Question: As Administrator I created two companies called MLC & BLC.
I Created two users also called Chris & Tom.
I need to tag Chris to MLC company & Tom to BLC.but when i tried in OpenERP 7 Its gives below error.please advice me to sort this issue.
'''
ValidateError
Error occurred while validating the field(s) company_id,company_ids: The chosen company is not in the allowed companies for this user
'''
@ Priyesh
Still unable to find Allowed Companies

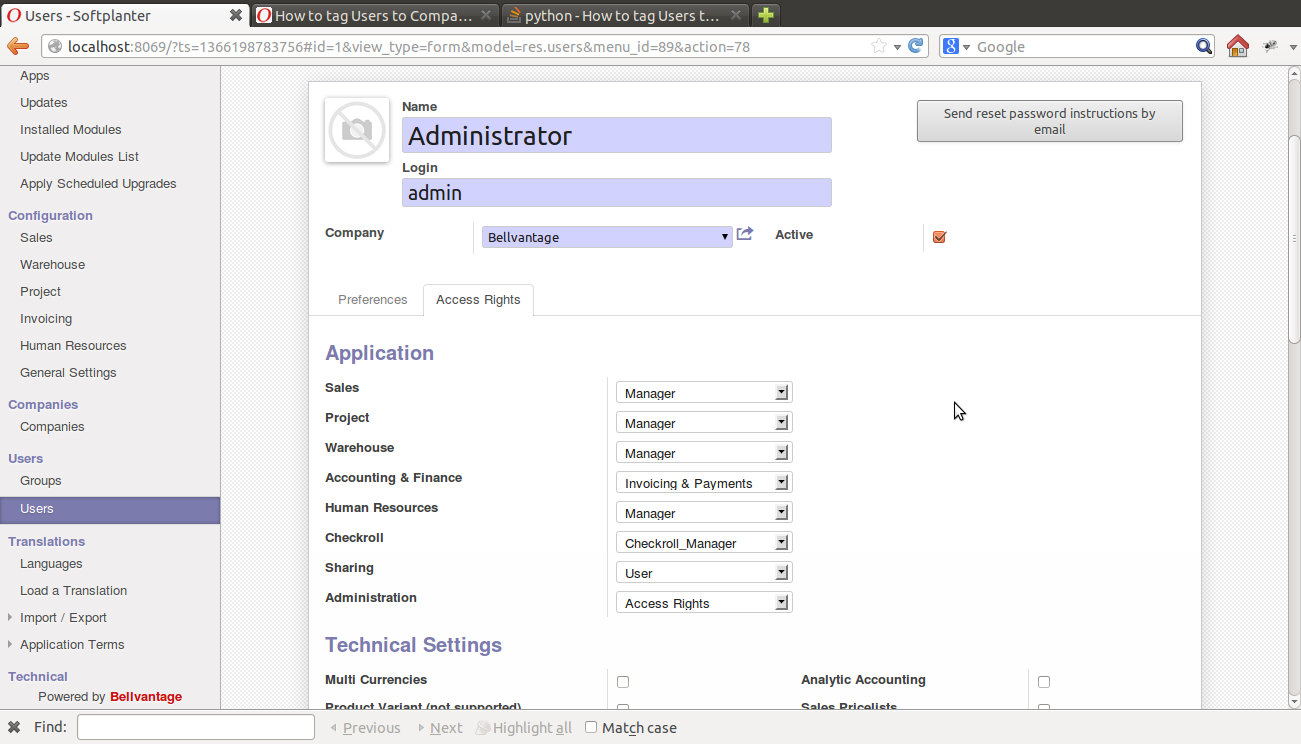
Answer:

You need to add that company first in Allowed Companies, defined in Access Rights tab. Add that company, you want to assign to a user, in that tab and after that, Add it from main Company field. It will work fine.